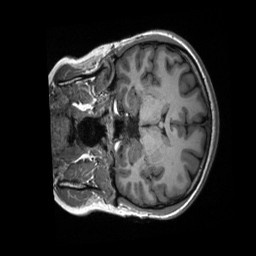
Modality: T1w
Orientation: coronal
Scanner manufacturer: siemens
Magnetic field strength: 3 T
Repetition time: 2.3 s
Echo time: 0.00232 s